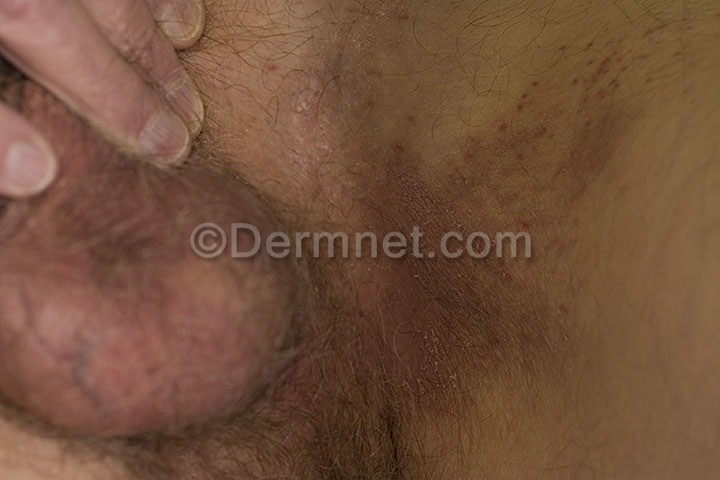
Disease: Light Diseases and Disorders of Pigmentation